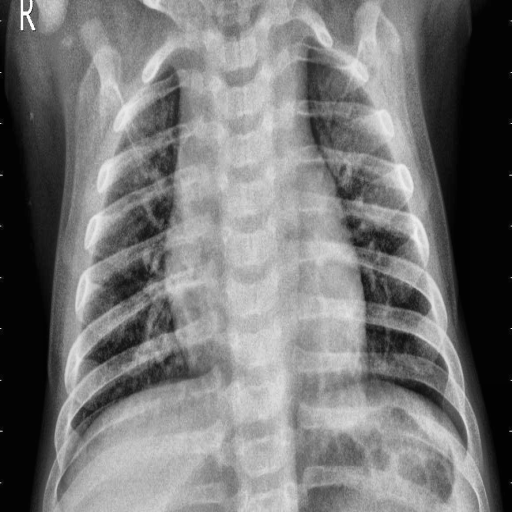
Finding: PNEUMONIA